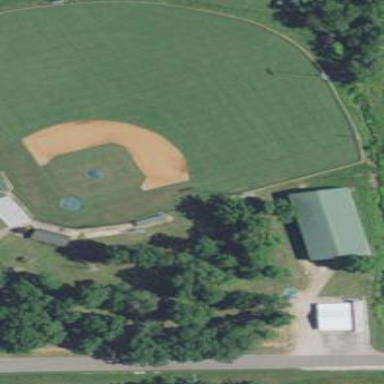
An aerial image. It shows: Baseball pitch for leisure land activities.